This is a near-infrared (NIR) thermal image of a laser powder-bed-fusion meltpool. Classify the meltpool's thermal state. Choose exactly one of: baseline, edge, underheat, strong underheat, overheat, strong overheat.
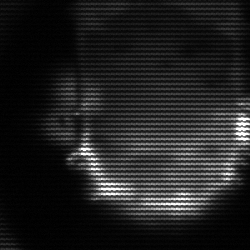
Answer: baseline